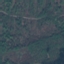
Land use / land cover: Forest